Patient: sex M, age 31
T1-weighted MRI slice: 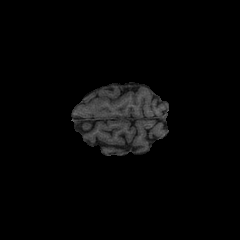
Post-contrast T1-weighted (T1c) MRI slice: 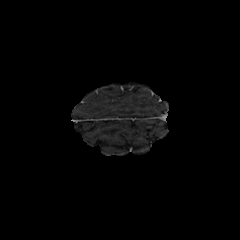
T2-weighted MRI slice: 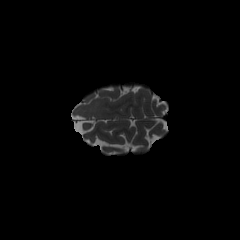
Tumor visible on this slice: no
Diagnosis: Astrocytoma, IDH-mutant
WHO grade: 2